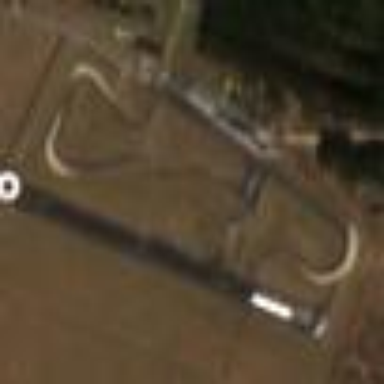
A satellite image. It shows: Raceway sports center designed for motor sports activities.